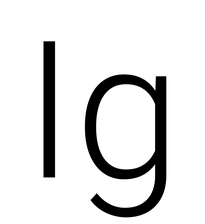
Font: Roboto_Light